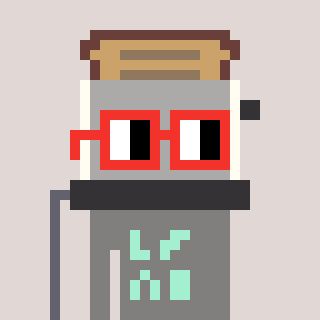
a pixel art character with square red glasses, a toaster-shaped head and a bluegrey-colored body on a warm background